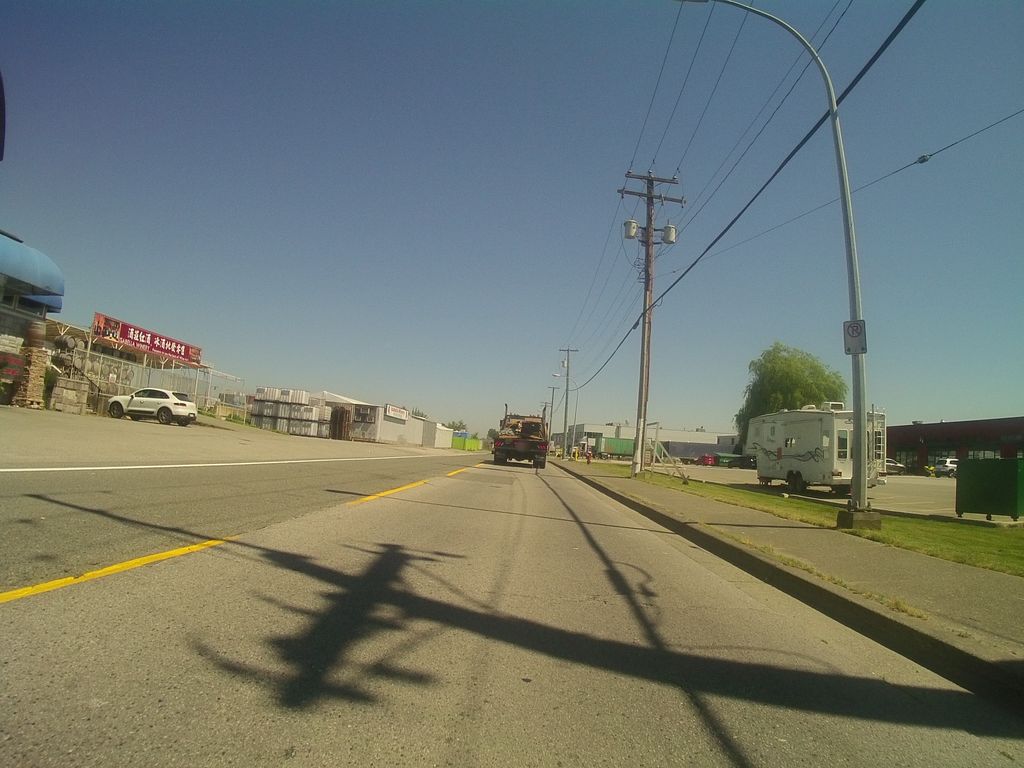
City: vancouver